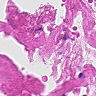
Metastatic tissue present: no